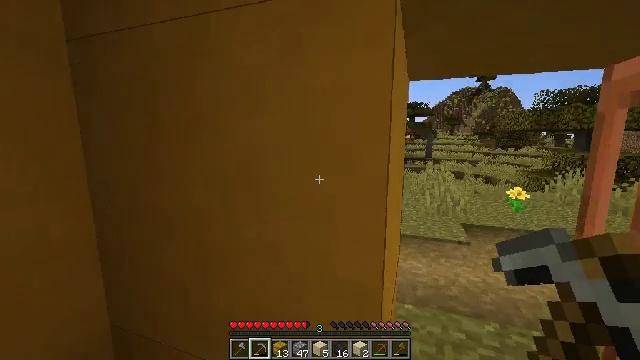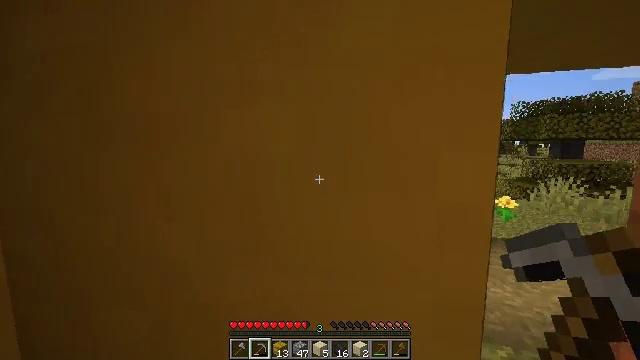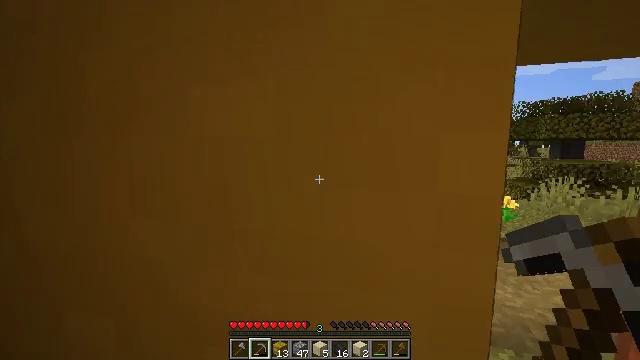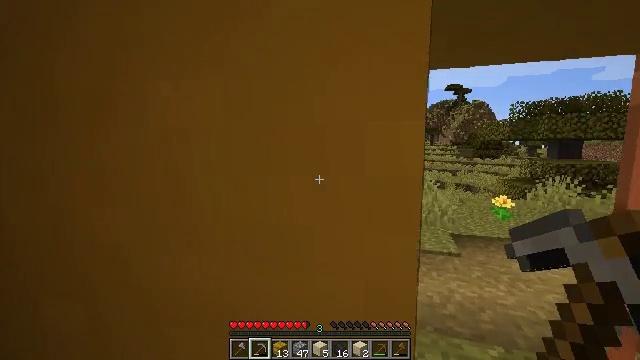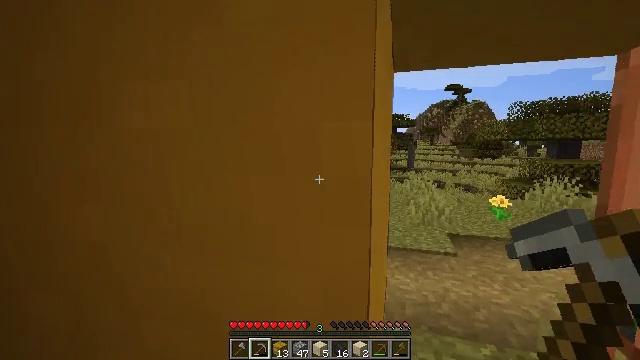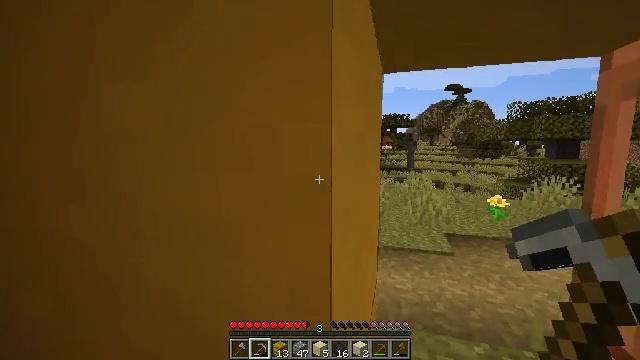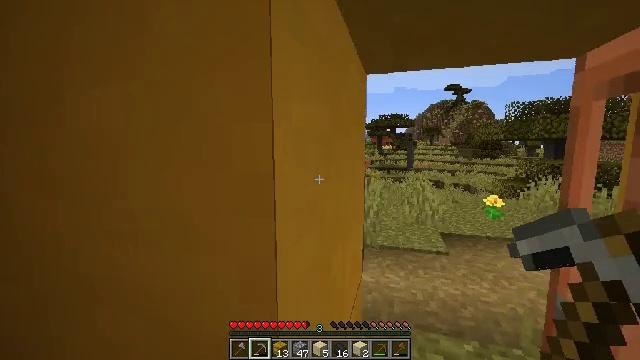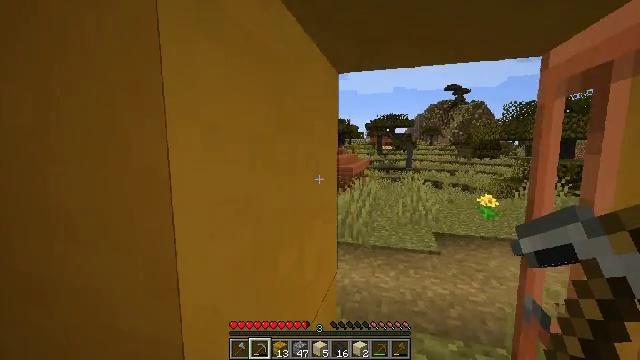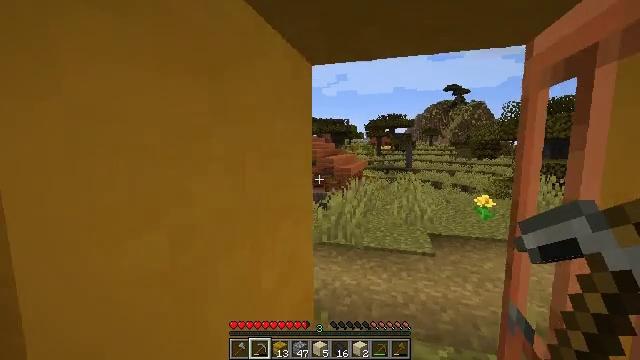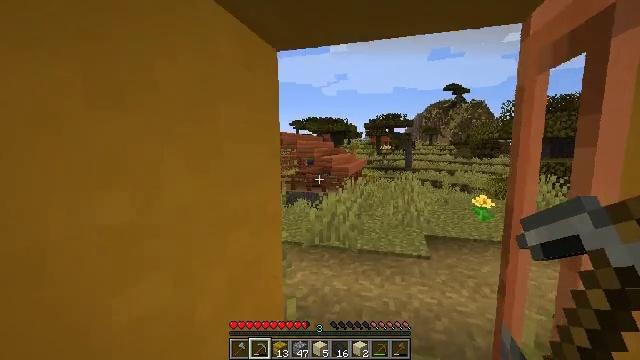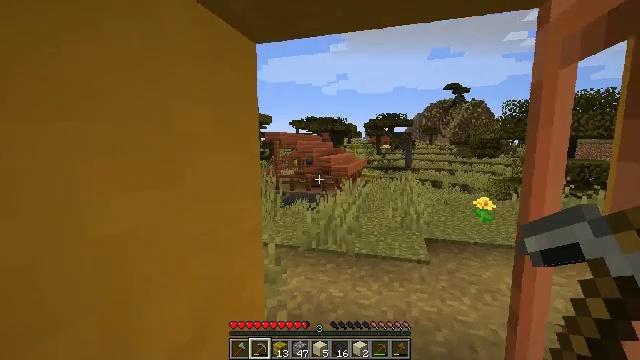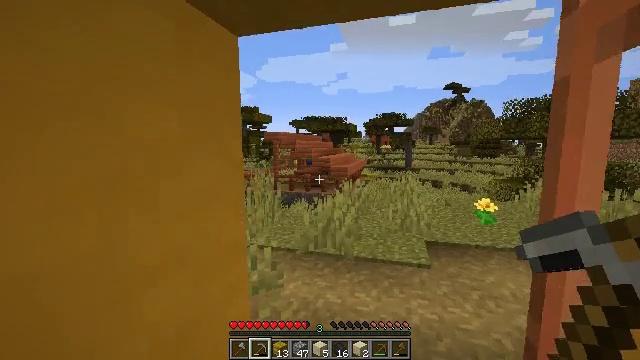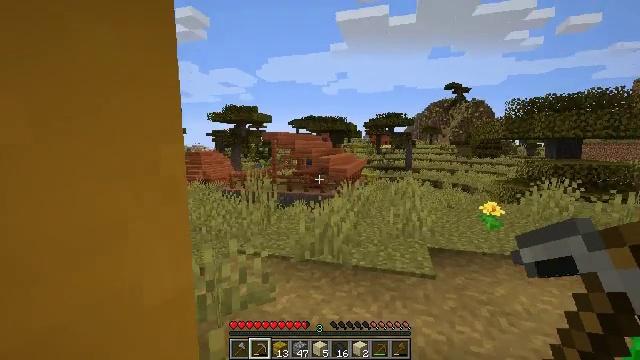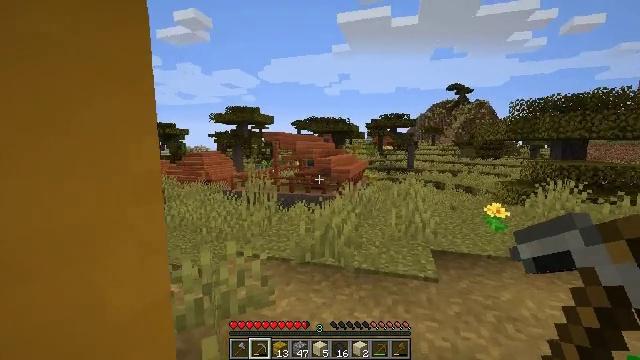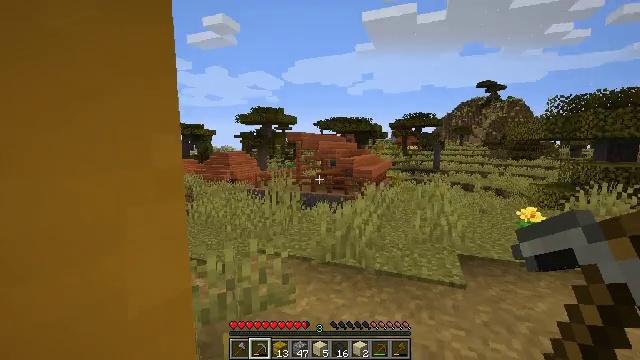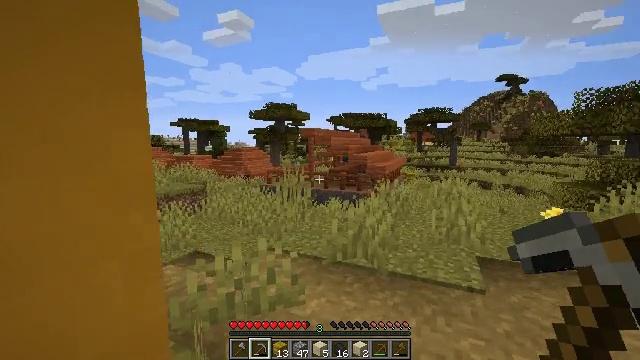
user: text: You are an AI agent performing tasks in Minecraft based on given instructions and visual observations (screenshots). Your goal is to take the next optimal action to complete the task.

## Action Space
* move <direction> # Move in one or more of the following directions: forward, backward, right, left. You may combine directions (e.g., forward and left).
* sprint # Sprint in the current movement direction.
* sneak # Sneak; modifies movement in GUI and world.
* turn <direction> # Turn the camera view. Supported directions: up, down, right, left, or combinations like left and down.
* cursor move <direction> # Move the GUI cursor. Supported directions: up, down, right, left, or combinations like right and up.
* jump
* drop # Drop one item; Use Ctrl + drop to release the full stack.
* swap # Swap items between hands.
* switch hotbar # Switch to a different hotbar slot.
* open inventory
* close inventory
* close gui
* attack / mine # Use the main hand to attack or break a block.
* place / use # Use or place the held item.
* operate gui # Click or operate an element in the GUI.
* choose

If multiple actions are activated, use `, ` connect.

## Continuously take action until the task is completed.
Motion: motion action
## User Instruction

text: Mine the chest to collect it.
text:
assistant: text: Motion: move forward and move right, turn right and up
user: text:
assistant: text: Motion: move forward and move right
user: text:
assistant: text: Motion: move forward and move right
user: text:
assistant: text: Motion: move forward and move right
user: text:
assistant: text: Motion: move forward and move right
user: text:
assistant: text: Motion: move forward and move right
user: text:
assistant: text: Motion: move forward and move right
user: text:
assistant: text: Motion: move forward and move right
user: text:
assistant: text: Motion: move forward and move right
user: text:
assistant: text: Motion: move forward and move right
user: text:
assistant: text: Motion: move forward
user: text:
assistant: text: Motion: no_op
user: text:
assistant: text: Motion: no_op
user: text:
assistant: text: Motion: turn left
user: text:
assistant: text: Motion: move forward, turn left
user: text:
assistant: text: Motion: move forward, turn left and down
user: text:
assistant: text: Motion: turn left and down
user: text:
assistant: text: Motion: turn left
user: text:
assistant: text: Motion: move forward
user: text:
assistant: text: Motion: move forward
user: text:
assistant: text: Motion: move forward
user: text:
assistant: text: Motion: move forward, turn left and down
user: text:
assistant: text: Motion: move forward, turn left and down
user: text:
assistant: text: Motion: move forward, turn left and down
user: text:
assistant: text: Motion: move forward, turn left
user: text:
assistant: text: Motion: move forward, turn left
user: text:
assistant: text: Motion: move forward
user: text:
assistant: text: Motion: move forward
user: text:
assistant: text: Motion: move forward
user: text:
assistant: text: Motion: move forward